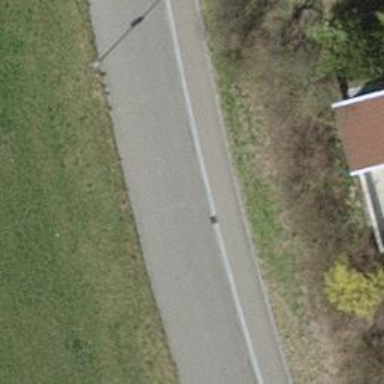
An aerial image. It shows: Paved residential road.